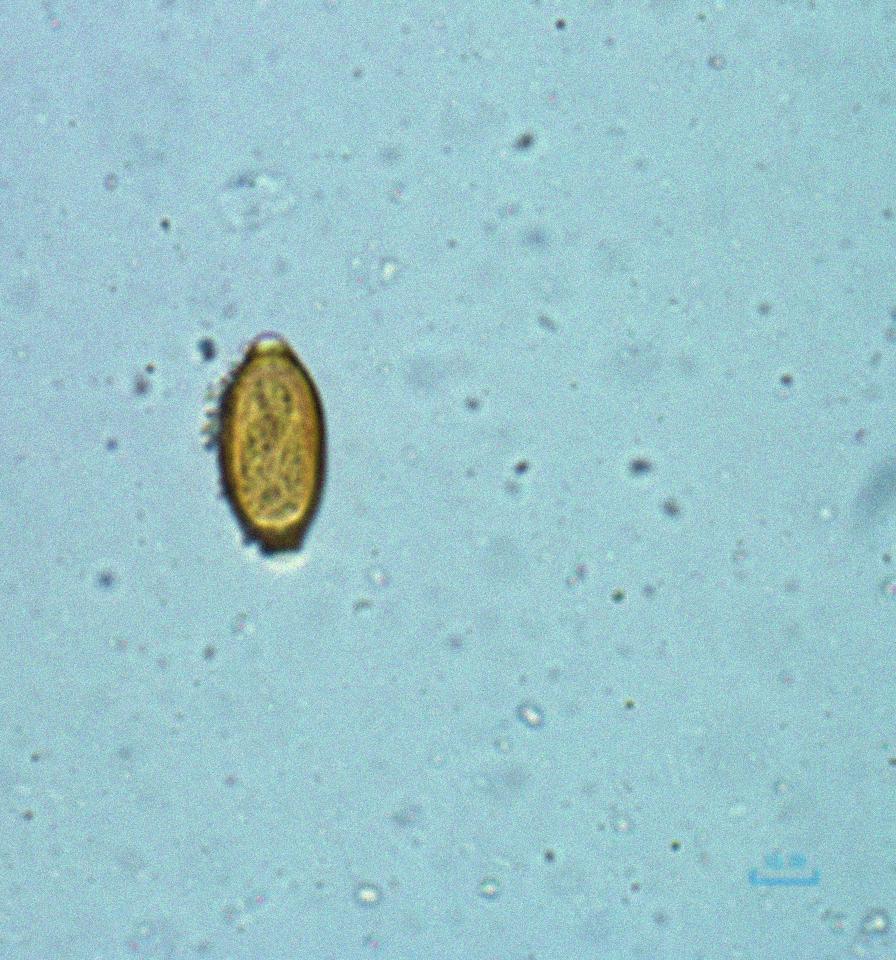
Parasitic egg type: Trichuris trichiura